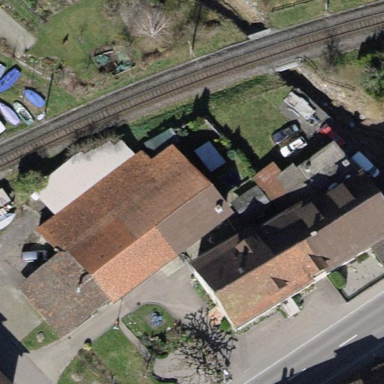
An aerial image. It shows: Shed building.